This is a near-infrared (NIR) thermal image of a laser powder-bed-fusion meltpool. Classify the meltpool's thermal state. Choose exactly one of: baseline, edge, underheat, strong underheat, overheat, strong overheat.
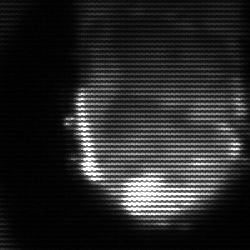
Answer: baseline